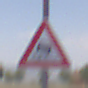
Verkehrszeichen: SchleuderOderRutschgefahr
Umgebung: Outdoor, Nature
Tageszeit: Midday
Wetter: PartlyCloudy
Licht: Natural
Jahreszeit: NotSpecified
Kontrast: HighContrast